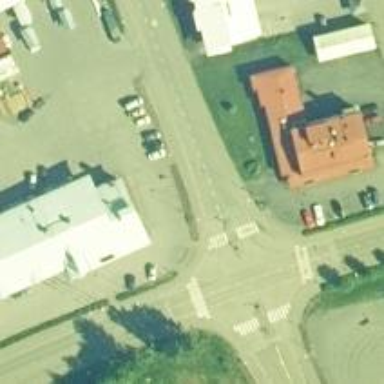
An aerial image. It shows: Marked footway crossing with asphalt surface. There is crossing island present.